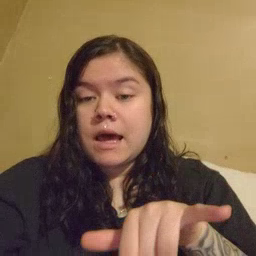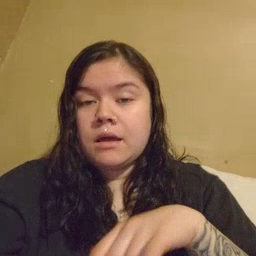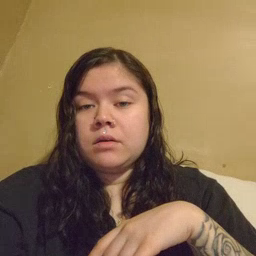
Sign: stay